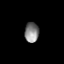
Tissue: prostate
Cell type: B cells
Senescence score: 0.8399
Nuclear area (px): 271
Mean DAPI intensity: 134.749